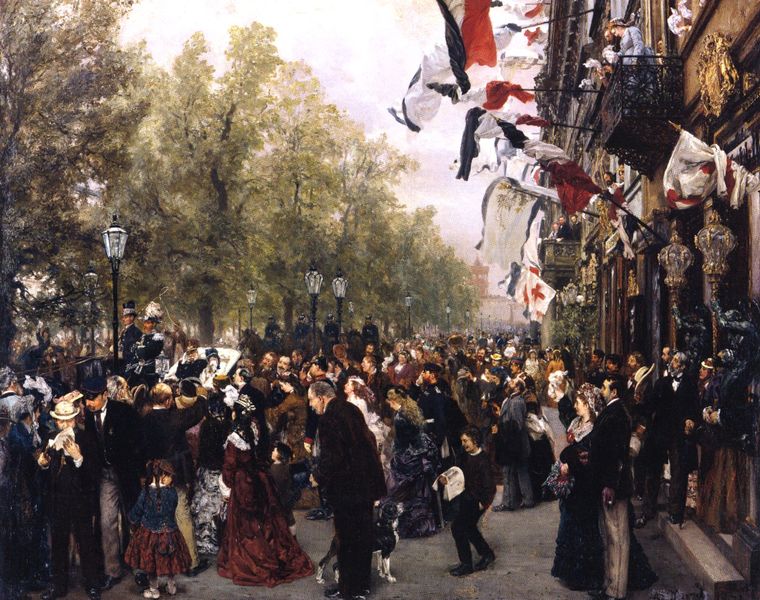
Titel: Abreise König Wilhelms I. zur Armee am 31. Juli 1870
Künstler: Adolph Menzel
Institution: Berlin, Staatliche Museen, Nationalgalerie
Schlagwörter: baum, himmel, mann, bäume, frauen, impressionismus, menschen, mädchen, fenster, frankreich, kleider, lampen, laterne, laternen, licht, männer, paris, renoir, schwarz, straße, haus, hund, tiere, ansammlung, masse, menge, versammlung, personen, kinder, pferde, balkon, fahnen, fahne, allee, kutsche, figuren, soldaten, monet, polizei, revolution, zeitung, demonstration, menschenmenge, sieg, sonntag, feiertag, parade, gruß, französische revolution, juli, nationalfeiertag, straßenlaternen, straßenzug, massen, menschenauflauf, laterenen, schwarzbäume